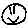
Label: smiley face